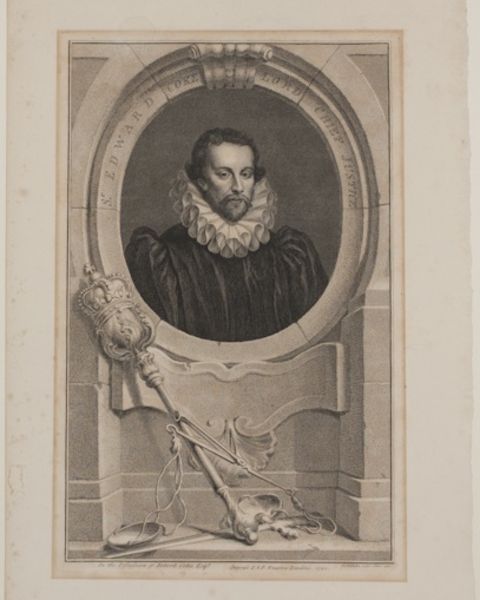
Titel: Sir Edward Coke
Künstler: Jacobus Houbraken
Standort: Amherst (Massachusetts, USA)
Institution: Mead Art Museum, Amherst College
Schlagwörter: architecture, crown, king, sword, white, black, collar, face, nose, old, portrait, robe, print, man, stone, head, black and white, oval, beard, writing, leaning, emperor, royal, diagonal, english, lines, chest, lithograph, round, scepter, lord, royalty, angle, text, ruffles, words, europe, white collar, historic, niche, ruffle, ruler, justice, politics, edward, tunic, government, oblong, 1500s, judge, whatever, medaillon, console, chief, coke, arther, lord chief justice, cheif, justhz, chief justice, man emperor